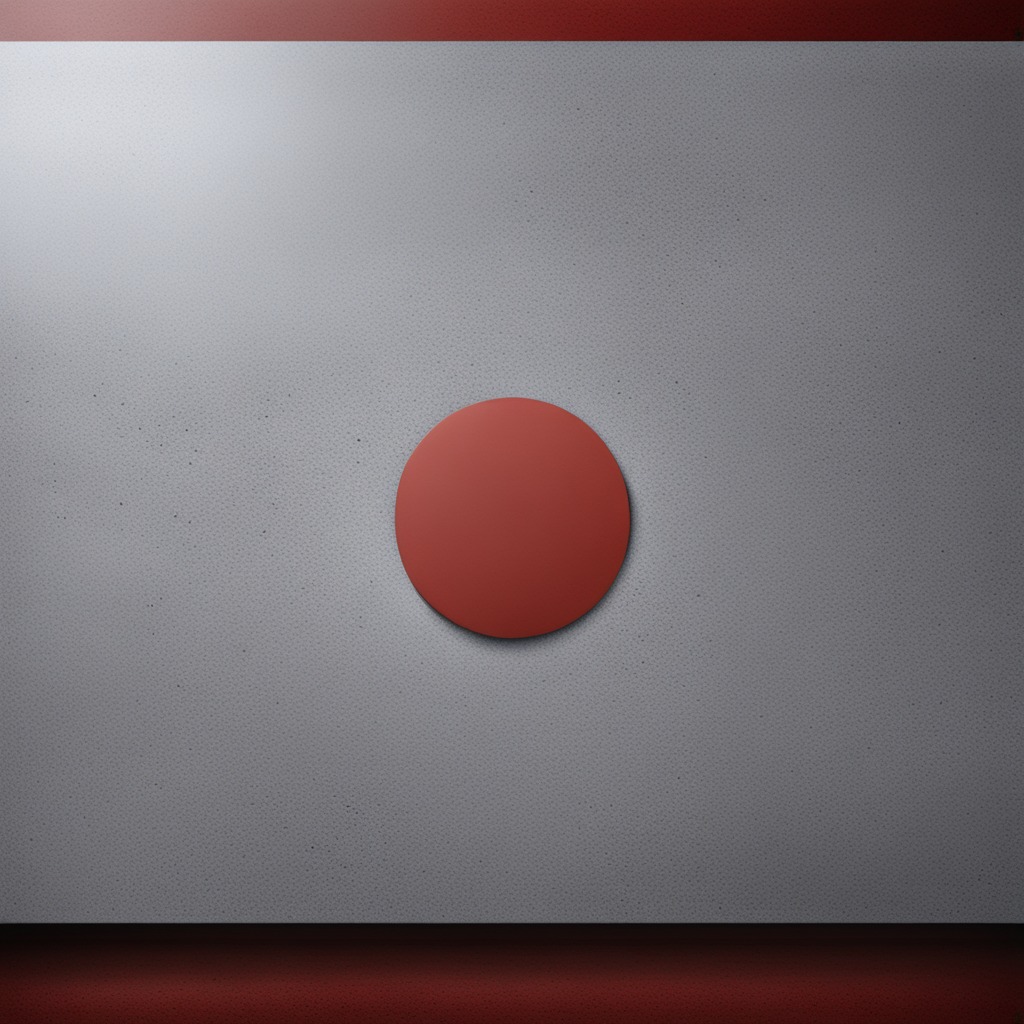
A flat metal washer is lying on the tabletop.